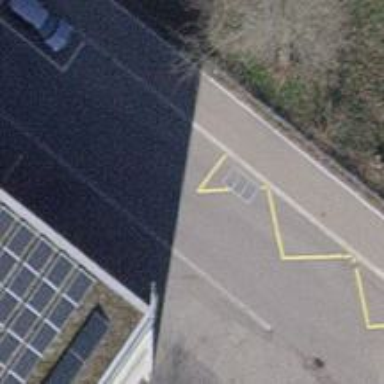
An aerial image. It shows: Bus stop with designated public transport stop position.